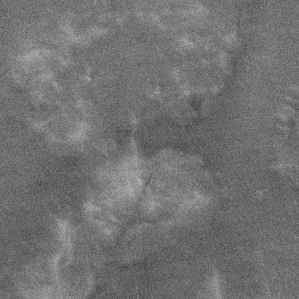
Label: frost